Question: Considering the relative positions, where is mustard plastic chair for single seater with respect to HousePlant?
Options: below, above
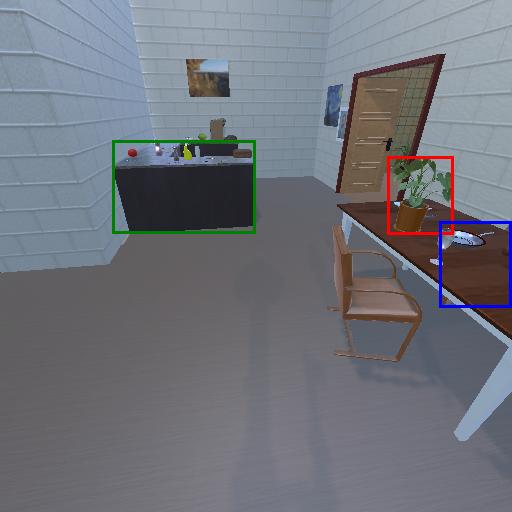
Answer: below